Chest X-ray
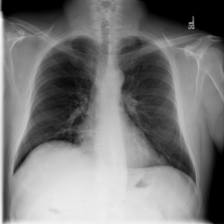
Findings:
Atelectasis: negative
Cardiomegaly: negative
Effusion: negative
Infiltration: negative
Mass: negative
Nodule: negative
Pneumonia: negative
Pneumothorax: negative
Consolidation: negative
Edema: negative
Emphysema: negative
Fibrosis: negative
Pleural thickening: negative
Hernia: negative